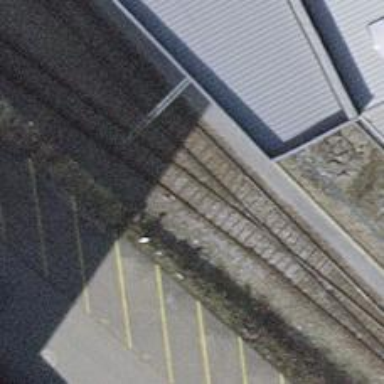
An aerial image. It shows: Single-track spur railway line.